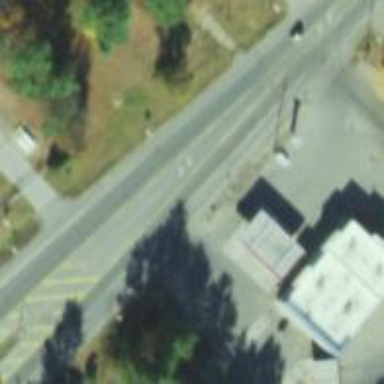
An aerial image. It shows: Primary road with asphalt surface.